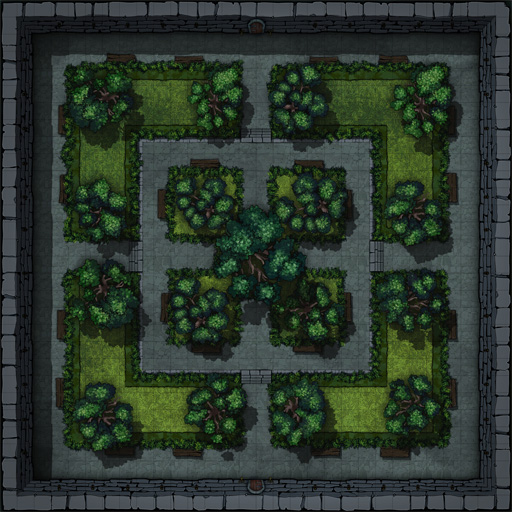
A D&D Grid Map dungeon interior trees (Palace Courtyard Map)